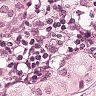
Metastatic tissue present: yes